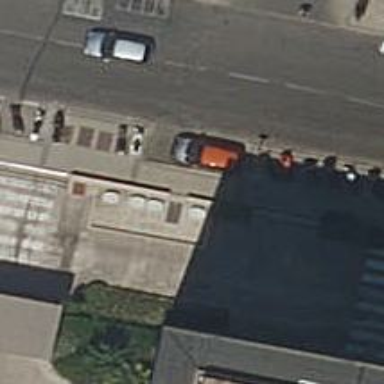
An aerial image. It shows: Motorcycle parking facility.